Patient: sex M, age 54
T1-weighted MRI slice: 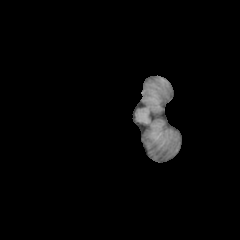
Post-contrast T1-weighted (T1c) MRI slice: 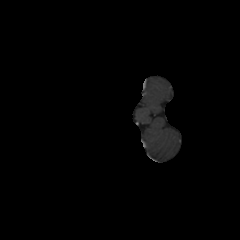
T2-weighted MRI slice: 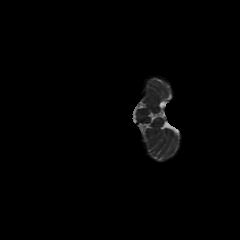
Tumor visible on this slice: no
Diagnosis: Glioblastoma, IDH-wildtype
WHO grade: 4